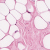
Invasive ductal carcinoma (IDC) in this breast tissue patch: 0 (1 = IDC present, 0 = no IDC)